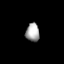
Tissue: lung
Cell type: Endothelial cells
Senescence score: 0.5952
Nuclear area (px): 243
Mean DAPI intensity: 167.597